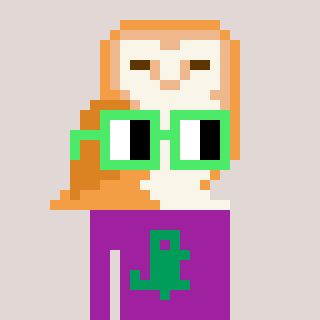
a pixel art character with square light green glasses, a owl-shaped head and a magenta-colored body on a warm background